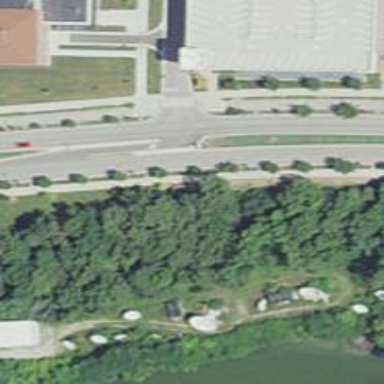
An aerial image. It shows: Secondary link road with asphalt surface.